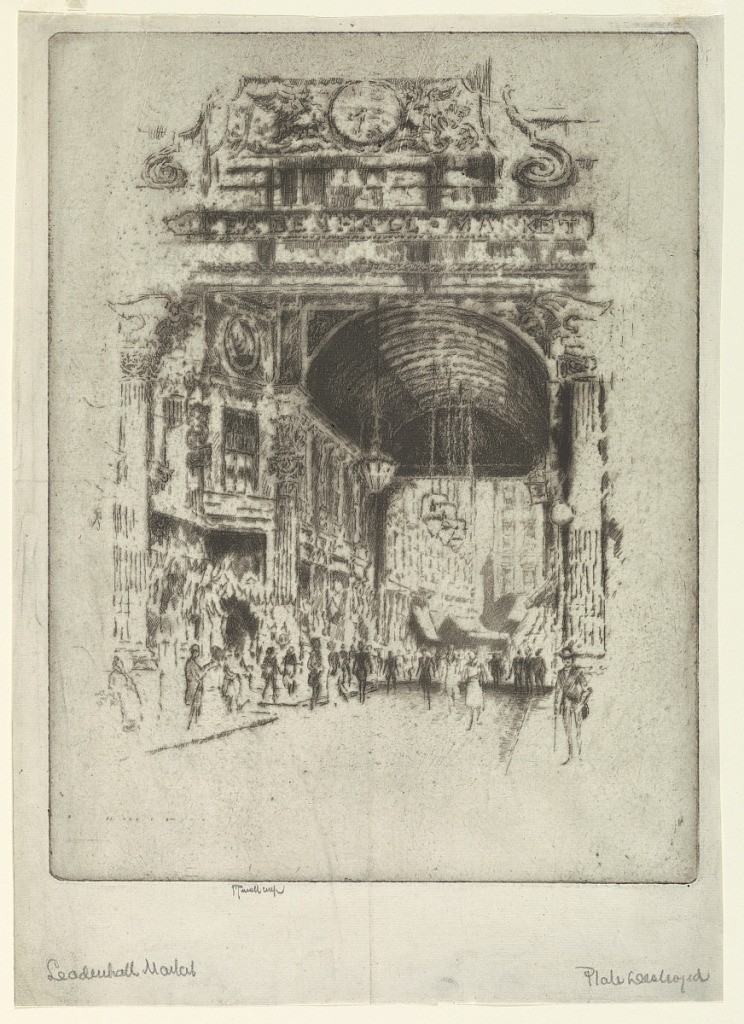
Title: Leadenhall Market, II
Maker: Joseph Pennell, American, active England, 1857–1926
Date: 1903
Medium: Etching in black ink on paper
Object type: Print
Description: An elaborate arched entrance to a covered market area. Throngs of people in the market.